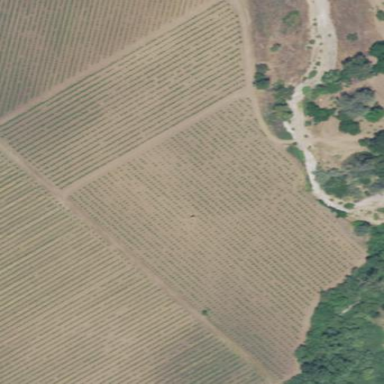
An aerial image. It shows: Vineyard where grapes are grown.